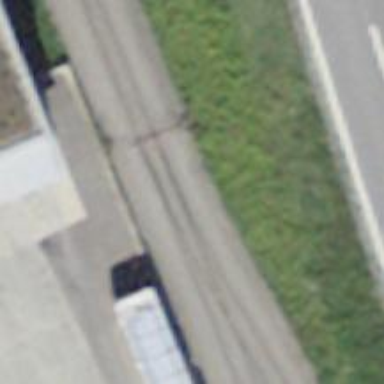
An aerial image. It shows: Railway switch.